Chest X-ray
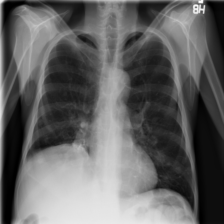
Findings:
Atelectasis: negative
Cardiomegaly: negative
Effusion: negative
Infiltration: negative
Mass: negative
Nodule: positive
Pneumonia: negative
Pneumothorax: negative
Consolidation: negative
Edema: negative
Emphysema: negative
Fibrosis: negative
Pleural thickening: negative
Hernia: negative